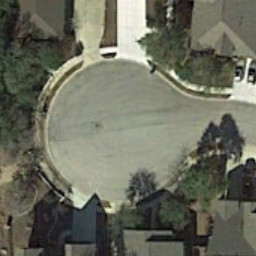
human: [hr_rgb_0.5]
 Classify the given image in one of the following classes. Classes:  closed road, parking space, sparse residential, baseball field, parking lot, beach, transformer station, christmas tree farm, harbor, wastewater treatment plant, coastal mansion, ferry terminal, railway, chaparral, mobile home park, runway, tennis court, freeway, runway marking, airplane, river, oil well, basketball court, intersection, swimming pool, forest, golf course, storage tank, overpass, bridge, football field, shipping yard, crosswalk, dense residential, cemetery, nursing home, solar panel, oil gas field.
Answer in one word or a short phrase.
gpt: closed road